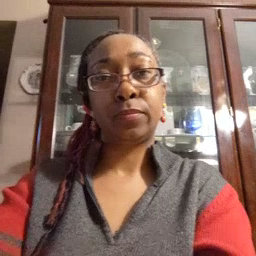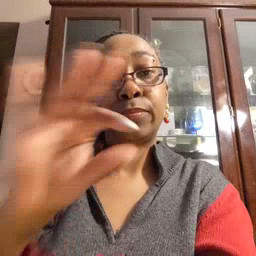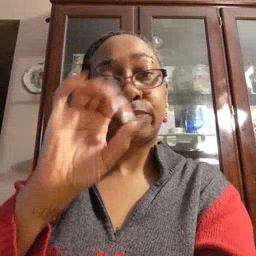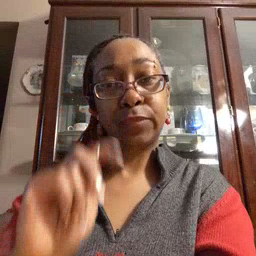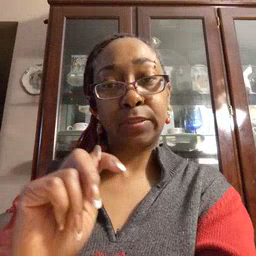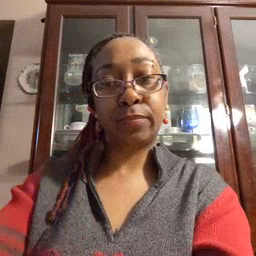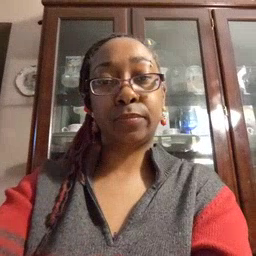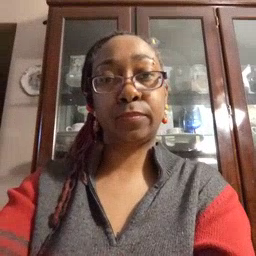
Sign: feet